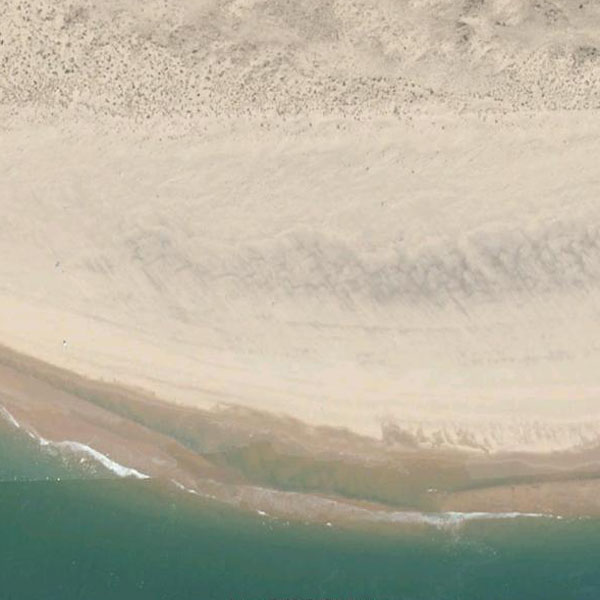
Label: Beach